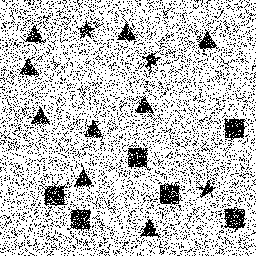
Squares: 6
Triangles: 9
Stars: 3
Total shapes: 18